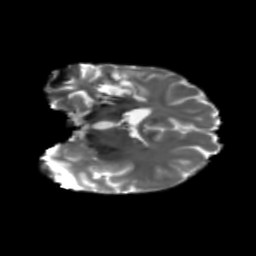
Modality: T2w
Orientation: coronal
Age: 42
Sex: male
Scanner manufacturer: siemens
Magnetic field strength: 3 T
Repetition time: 5.25 s
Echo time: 0.08 s